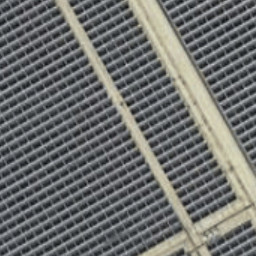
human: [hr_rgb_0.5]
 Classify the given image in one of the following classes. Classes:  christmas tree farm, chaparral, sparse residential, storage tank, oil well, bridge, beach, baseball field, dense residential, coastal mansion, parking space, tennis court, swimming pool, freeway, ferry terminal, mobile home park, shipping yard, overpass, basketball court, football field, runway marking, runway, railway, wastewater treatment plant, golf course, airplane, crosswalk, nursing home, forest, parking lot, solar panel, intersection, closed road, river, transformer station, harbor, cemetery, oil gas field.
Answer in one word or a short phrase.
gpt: solar panel